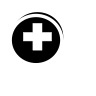
Cursor type: zoom_in
OS/theme: linux-apple-cursor
Variant: white